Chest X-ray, PA view. Patient: 56 years old, sex M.
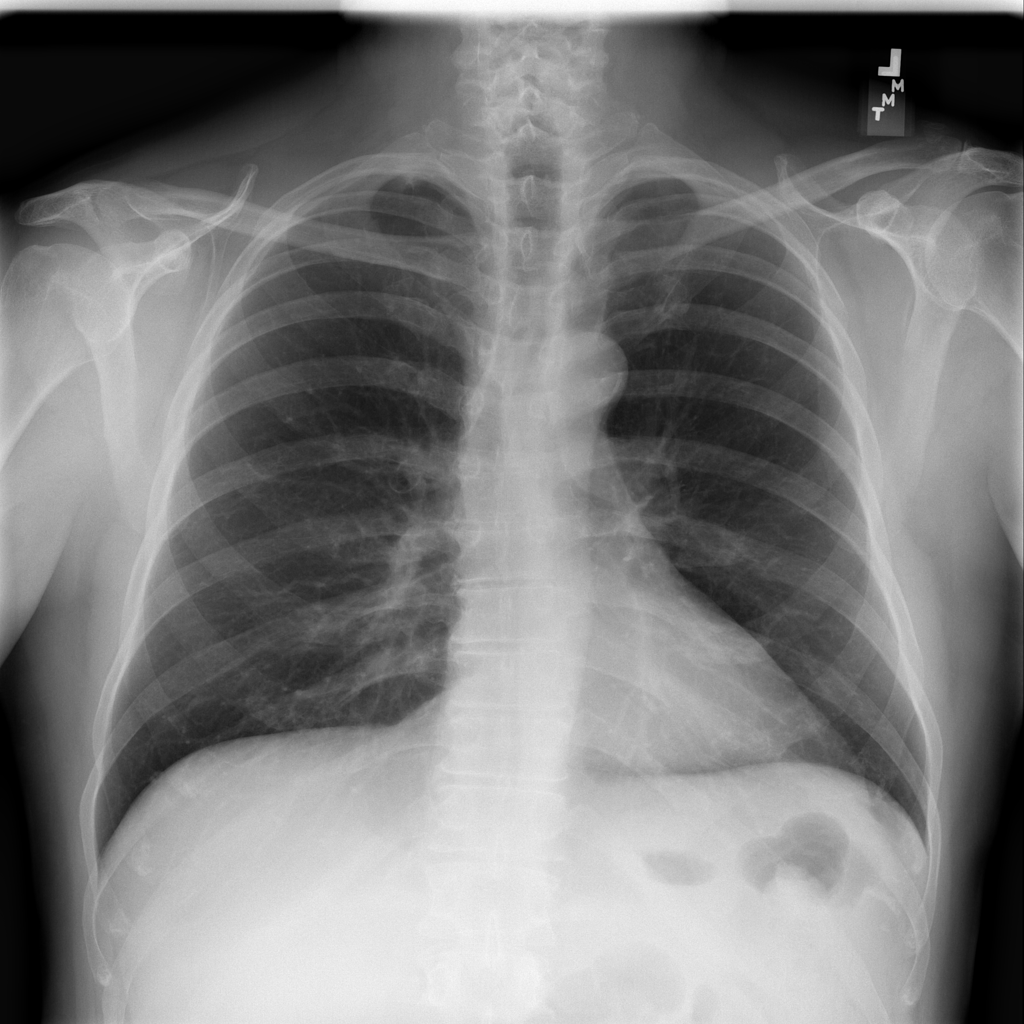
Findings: No Finding